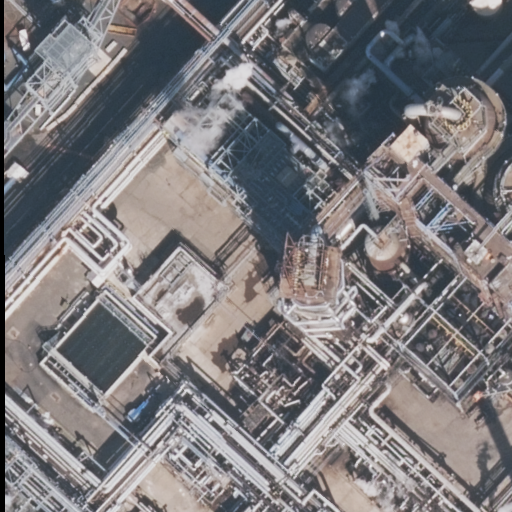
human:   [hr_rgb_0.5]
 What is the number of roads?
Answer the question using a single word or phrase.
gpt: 1

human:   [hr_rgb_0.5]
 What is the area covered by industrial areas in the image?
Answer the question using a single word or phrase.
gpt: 10583m2

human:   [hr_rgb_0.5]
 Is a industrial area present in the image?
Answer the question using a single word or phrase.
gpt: yes

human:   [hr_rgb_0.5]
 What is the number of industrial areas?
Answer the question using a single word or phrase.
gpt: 1

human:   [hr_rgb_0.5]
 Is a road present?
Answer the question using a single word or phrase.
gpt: yes

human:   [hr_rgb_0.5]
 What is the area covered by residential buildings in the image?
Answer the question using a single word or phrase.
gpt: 0m2

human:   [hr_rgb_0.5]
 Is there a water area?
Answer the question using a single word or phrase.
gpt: no

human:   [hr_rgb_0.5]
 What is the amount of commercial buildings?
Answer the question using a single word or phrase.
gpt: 0

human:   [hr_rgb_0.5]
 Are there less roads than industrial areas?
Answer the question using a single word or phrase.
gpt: no

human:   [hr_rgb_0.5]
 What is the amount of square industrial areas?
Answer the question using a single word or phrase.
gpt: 0

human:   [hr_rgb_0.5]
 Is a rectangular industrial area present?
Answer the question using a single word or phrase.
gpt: yes

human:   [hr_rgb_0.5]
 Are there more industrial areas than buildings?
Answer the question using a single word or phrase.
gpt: yes

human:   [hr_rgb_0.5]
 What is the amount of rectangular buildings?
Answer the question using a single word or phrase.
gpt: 0

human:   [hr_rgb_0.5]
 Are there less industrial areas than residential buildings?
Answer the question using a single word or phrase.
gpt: no

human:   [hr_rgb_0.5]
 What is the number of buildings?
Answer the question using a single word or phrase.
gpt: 0

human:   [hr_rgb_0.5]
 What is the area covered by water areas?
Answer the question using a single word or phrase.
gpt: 0m2

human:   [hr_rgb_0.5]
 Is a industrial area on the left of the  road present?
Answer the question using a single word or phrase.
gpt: no

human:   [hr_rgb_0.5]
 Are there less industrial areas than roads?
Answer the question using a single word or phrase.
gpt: no

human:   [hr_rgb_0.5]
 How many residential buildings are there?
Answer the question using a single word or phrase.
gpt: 0

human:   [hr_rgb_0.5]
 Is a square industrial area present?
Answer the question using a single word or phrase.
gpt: no

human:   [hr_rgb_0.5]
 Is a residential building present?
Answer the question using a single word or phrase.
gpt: no

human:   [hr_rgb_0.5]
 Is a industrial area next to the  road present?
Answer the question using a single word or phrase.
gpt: yes

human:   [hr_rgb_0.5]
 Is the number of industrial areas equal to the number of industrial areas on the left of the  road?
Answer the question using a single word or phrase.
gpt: no

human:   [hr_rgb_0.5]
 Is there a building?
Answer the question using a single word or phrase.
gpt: no

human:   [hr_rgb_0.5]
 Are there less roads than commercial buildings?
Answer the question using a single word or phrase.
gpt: no

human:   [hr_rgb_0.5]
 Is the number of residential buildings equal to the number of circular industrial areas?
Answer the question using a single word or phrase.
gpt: yes

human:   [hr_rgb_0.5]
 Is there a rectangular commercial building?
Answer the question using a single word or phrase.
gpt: no

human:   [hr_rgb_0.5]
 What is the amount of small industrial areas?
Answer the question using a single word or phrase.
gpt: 0

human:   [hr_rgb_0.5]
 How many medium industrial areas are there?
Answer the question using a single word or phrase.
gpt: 0

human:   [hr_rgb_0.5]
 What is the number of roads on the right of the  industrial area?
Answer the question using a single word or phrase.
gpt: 0

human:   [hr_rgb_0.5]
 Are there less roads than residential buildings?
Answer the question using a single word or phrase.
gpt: no

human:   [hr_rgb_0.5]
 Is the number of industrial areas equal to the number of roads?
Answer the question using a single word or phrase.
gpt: yes

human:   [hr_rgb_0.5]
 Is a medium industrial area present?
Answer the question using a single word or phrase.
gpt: no

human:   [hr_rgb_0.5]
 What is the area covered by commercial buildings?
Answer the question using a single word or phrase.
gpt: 0m2

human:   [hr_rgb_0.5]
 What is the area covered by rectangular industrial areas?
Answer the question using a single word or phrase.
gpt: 10583m2

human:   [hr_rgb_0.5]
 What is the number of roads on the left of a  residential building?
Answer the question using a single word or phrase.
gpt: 0

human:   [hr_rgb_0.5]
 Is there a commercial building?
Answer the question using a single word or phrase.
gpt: no

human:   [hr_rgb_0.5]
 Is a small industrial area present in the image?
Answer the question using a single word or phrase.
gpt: no

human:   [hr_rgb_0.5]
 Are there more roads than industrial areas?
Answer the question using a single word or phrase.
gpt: no

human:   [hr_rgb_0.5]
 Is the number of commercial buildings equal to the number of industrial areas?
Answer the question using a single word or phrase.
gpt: no

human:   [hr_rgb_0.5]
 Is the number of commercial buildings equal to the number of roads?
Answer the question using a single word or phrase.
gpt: no

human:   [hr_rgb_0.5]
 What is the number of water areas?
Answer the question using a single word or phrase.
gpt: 0

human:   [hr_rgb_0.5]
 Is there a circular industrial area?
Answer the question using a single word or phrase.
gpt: no

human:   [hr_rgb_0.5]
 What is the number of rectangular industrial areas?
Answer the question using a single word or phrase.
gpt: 1

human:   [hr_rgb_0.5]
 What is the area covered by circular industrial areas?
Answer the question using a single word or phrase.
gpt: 0m2

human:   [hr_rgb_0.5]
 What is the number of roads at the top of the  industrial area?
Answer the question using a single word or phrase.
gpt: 1

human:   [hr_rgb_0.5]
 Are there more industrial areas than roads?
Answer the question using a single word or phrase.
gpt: no

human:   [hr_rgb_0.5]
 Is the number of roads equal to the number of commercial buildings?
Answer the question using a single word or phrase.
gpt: no

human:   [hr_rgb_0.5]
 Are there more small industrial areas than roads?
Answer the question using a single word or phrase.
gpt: no

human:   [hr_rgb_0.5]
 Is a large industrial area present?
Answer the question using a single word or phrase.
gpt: yes

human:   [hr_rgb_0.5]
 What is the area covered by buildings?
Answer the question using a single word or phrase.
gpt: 0m2

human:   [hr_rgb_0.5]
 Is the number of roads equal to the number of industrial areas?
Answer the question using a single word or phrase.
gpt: yes

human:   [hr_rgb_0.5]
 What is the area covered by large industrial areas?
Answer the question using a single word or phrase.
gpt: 10583m2

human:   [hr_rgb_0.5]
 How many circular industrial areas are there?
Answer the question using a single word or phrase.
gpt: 0

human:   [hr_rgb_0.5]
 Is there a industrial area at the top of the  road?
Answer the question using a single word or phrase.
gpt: no

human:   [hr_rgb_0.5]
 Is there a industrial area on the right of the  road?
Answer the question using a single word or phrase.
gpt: yes

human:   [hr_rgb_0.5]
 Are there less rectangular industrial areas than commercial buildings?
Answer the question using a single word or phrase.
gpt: no

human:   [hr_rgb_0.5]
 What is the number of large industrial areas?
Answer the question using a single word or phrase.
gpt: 1

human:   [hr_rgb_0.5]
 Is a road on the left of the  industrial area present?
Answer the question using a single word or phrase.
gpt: yes

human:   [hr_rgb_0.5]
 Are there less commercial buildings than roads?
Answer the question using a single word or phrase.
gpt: yes

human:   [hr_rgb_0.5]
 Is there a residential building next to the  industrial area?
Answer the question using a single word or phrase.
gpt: no

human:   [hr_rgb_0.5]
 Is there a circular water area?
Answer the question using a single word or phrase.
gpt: no

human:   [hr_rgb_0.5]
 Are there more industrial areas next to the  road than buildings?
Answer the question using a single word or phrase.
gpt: yes

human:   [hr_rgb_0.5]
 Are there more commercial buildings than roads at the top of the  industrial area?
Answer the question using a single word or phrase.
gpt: no